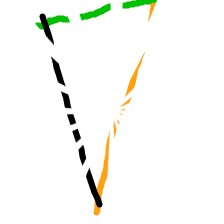
Shape: triangle